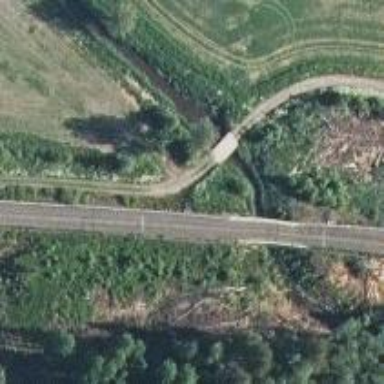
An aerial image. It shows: Bridge with continuous railway tracks that are electrified through contact line.